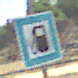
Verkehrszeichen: Tankstelle
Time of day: Midday
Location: Outdoor (Nature)
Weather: Clear
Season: NotSpecified
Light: Natural